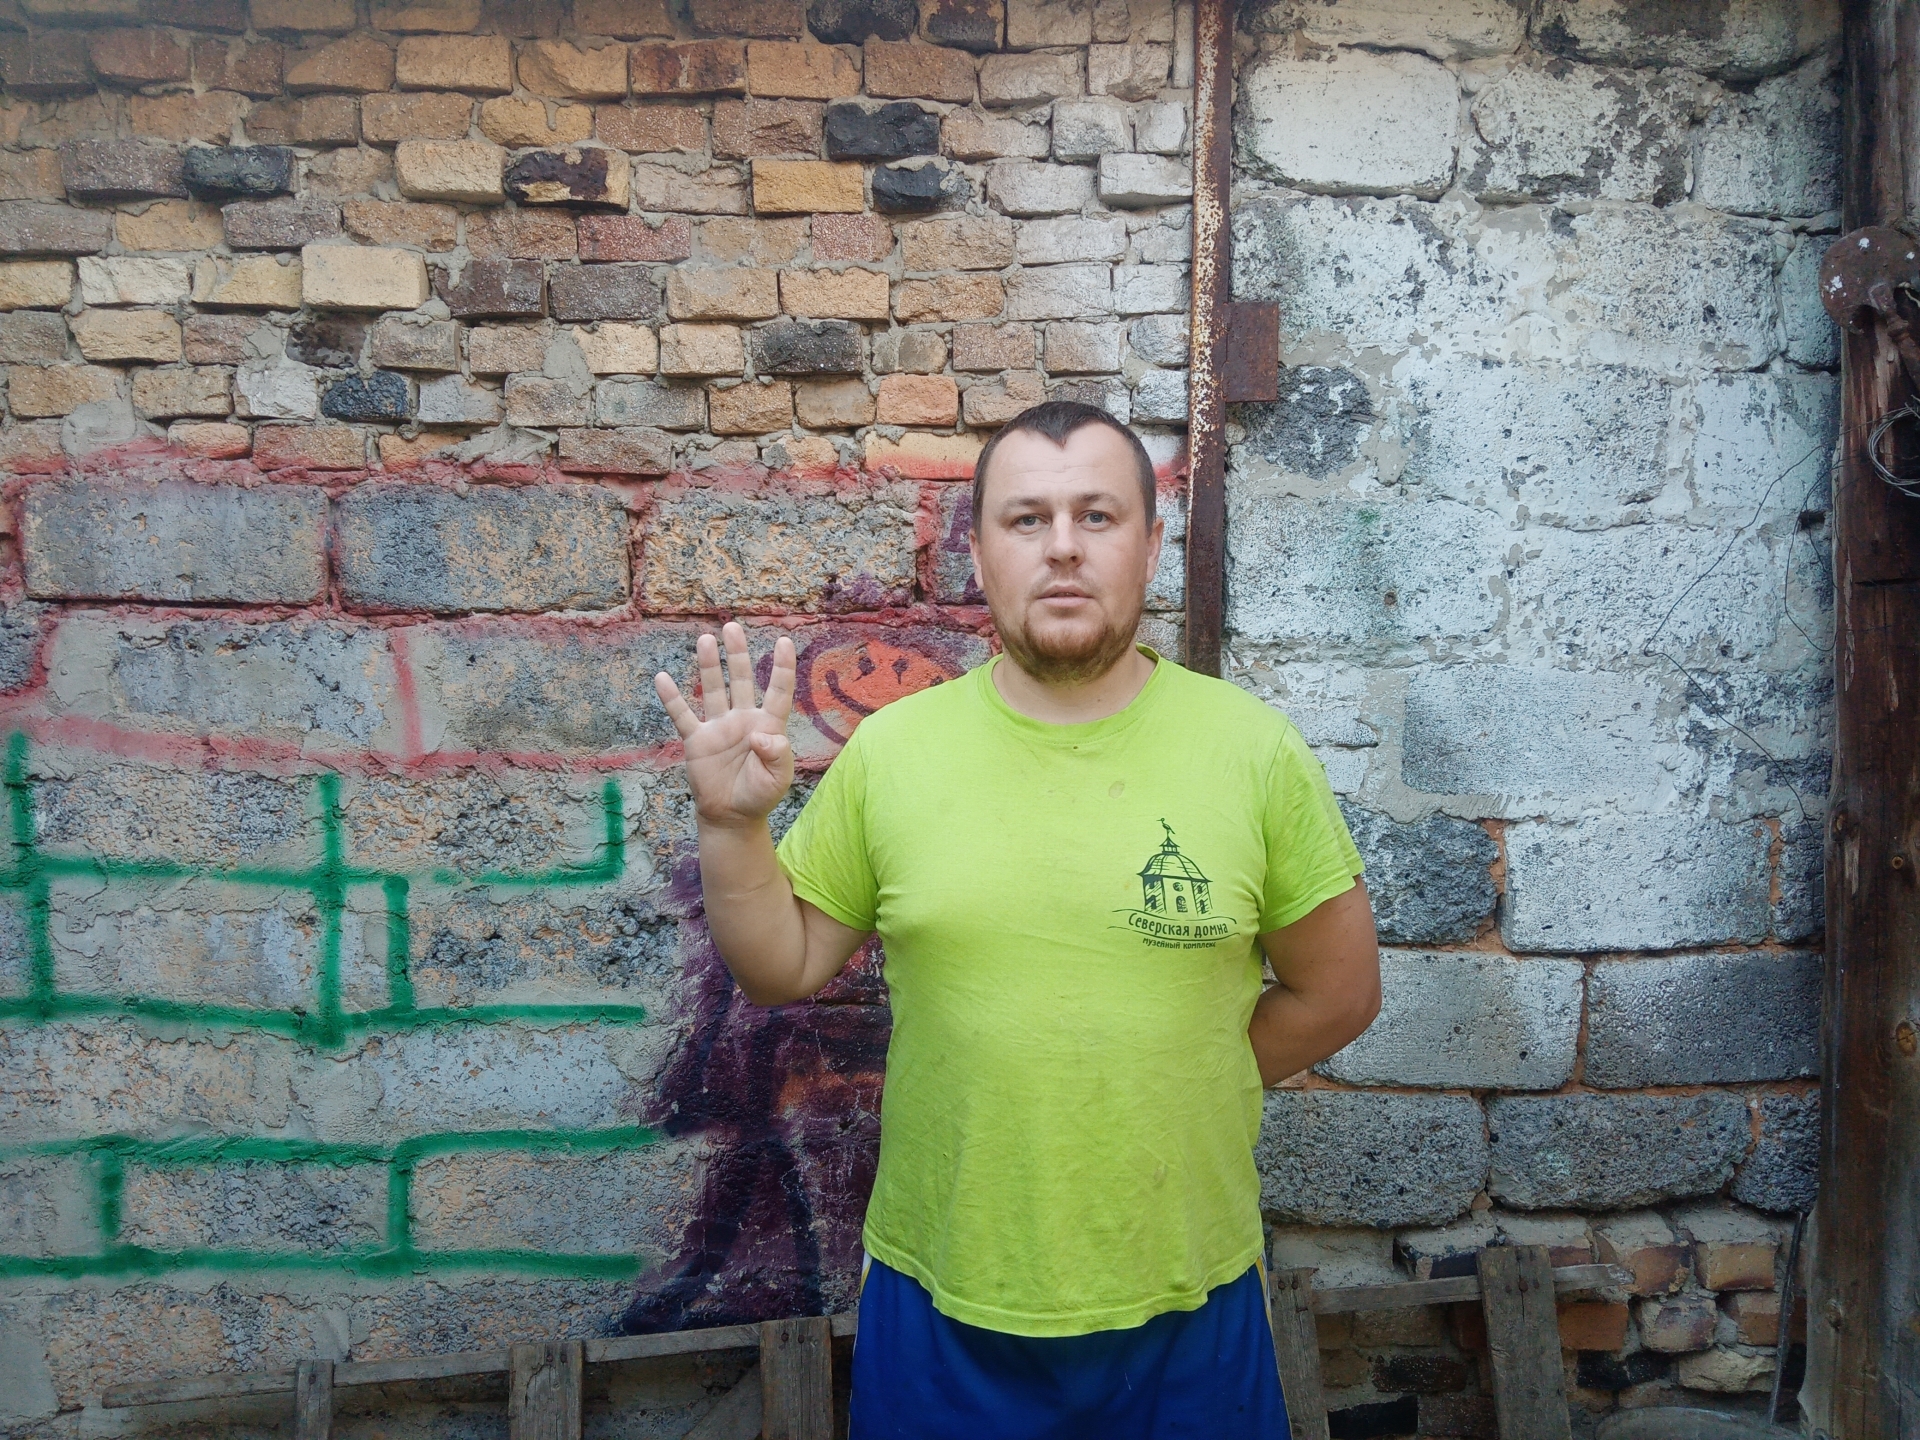
Label: clear